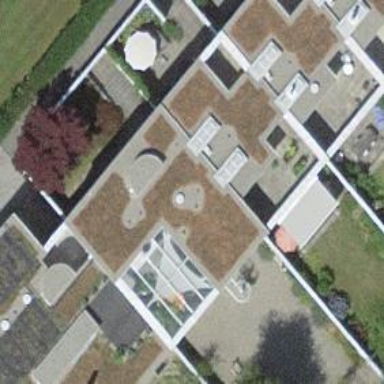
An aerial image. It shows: Residential building.